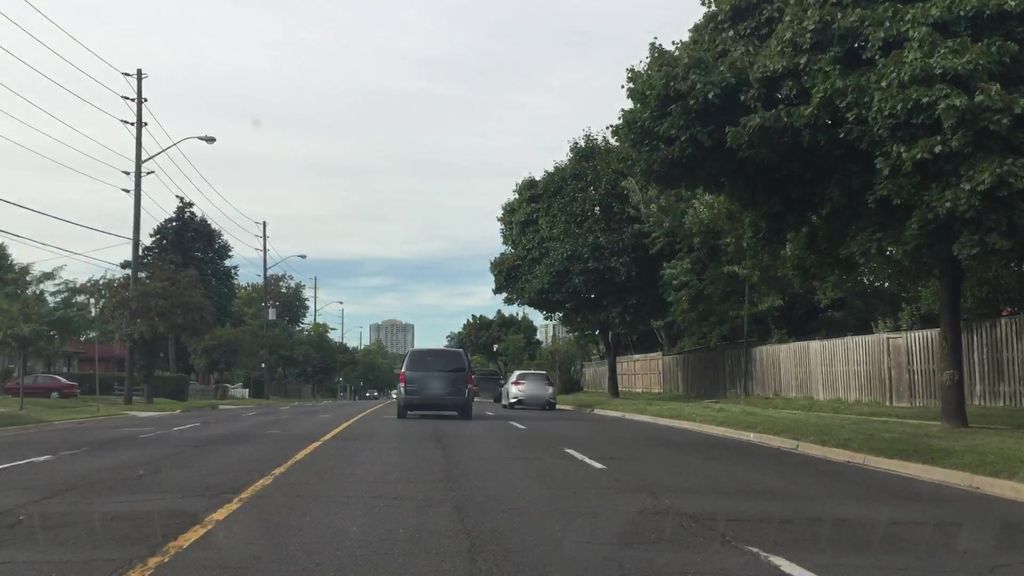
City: toronto